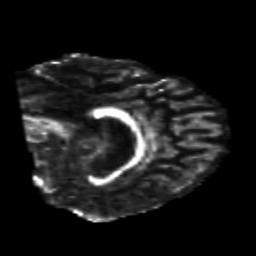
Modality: FA
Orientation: sagittal
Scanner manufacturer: siemens
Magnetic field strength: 3 T
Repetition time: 6.8 s
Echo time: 0.093 s